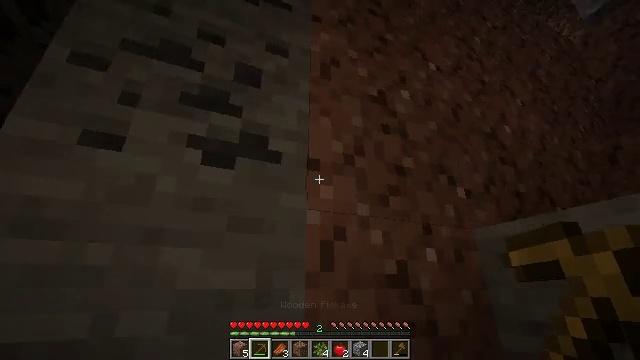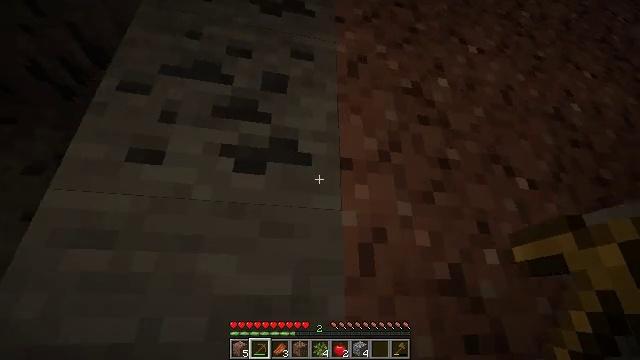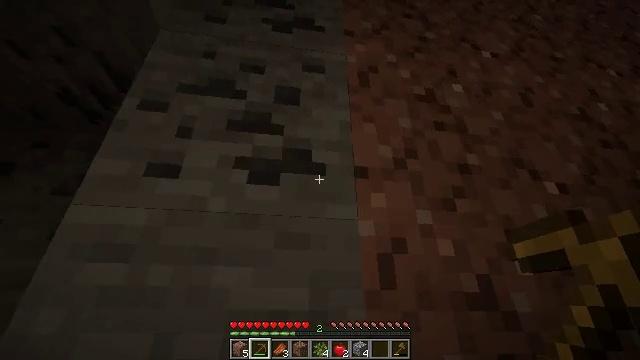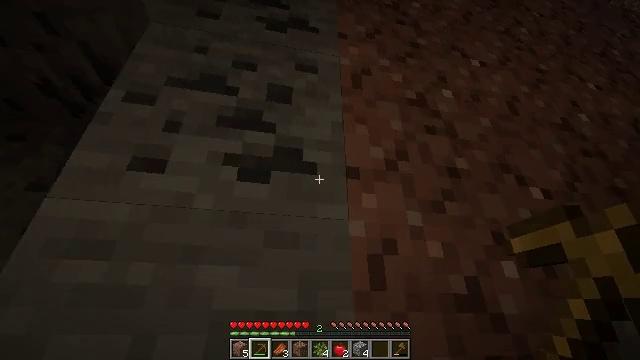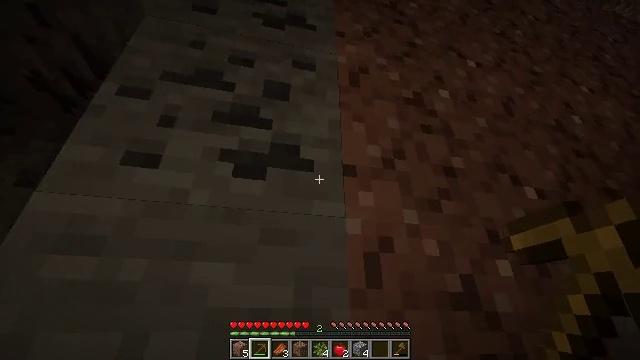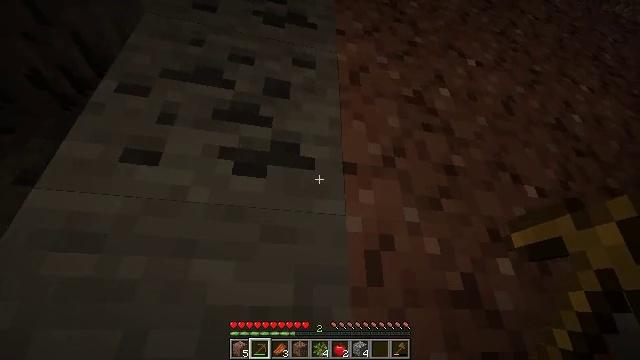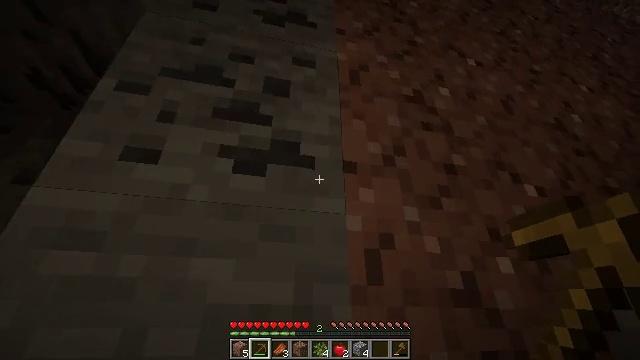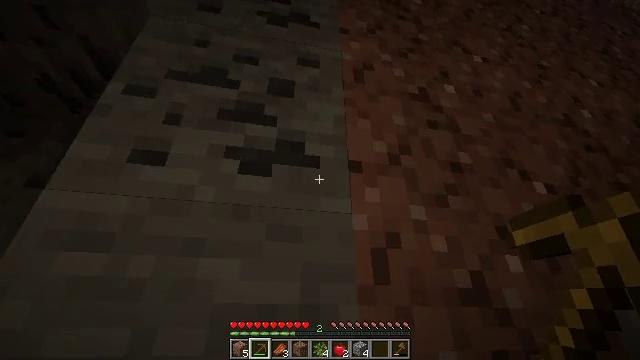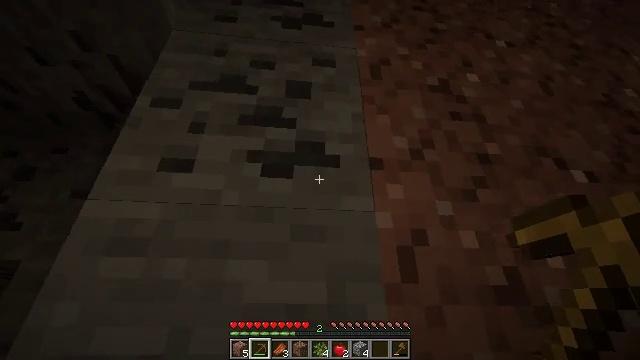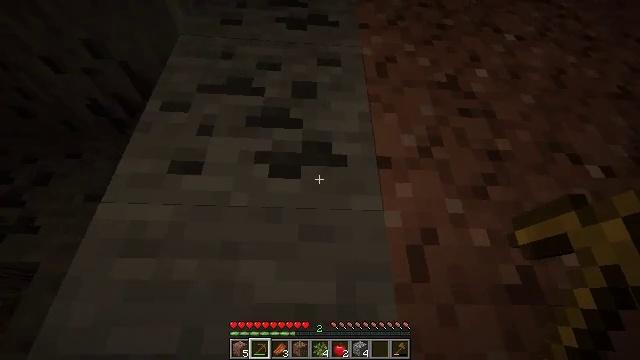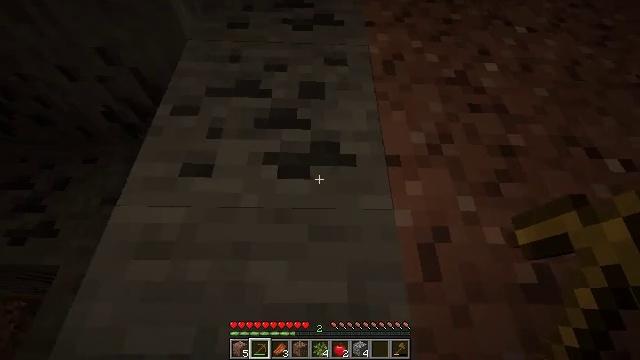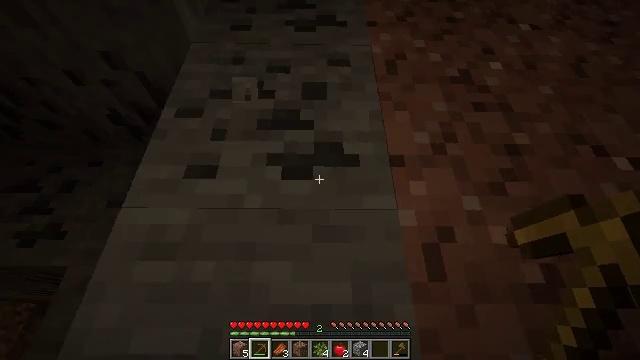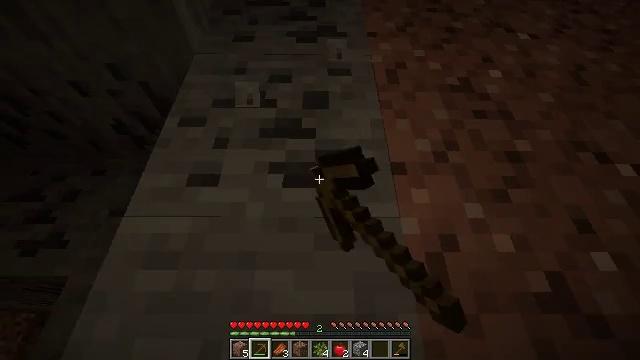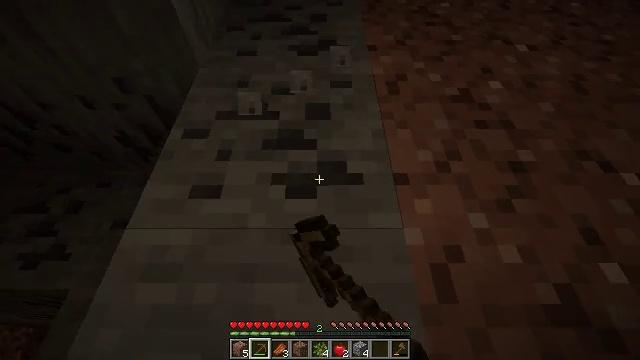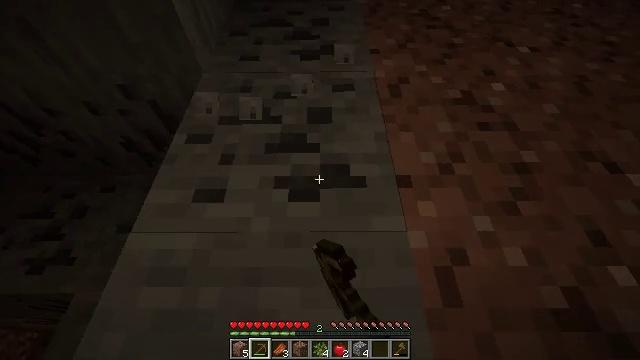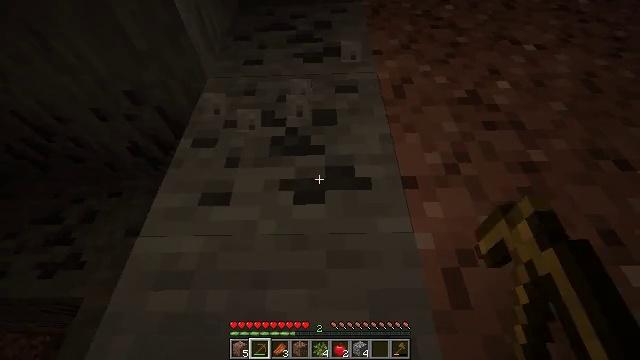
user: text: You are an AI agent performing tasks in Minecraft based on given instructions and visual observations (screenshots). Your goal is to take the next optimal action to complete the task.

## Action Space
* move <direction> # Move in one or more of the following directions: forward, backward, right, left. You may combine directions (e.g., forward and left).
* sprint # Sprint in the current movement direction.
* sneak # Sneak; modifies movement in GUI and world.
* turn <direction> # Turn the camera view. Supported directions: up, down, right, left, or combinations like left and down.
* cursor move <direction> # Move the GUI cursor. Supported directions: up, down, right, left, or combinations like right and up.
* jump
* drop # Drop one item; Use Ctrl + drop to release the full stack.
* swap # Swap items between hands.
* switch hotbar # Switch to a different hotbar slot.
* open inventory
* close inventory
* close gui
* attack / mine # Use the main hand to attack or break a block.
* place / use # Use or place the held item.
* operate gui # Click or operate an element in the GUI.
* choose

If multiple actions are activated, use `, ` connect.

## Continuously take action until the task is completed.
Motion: motion action
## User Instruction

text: Gather coal ore with a pickaxe.
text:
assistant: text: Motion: turn left and up
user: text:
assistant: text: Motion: turn left and up
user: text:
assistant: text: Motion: turn right
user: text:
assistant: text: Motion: turn right
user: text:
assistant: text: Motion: no_op
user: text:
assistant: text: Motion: no_op
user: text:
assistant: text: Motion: turn left
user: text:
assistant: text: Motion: turn left
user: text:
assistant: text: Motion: turn left
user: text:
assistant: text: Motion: turn left
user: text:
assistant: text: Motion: attack / mine
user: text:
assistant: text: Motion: turn up, attack / mine
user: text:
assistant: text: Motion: turn up, attack / mine
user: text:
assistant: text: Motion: attack / mine
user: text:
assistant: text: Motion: turn left, attack / mine
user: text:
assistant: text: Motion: attack / mine
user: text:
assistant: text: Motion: attack / mine
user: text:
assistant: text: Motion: attack / mine
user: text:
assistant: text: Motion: attack / mine
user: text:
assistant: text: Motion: attack / mine
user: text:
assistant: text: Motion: attack / mine
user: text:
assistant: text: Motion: attack / mine
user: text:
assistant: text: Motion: attack / mine
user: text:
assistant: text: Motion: attack / mine
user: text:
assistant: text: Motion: attack / mine
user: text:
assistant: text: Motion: attack / mine
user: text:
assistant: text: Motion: move left, turn right, attack / mine
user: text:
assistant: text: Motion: move left, turn right, attack / mine
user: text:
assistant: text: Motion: attack / mine
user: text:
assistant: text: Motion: attack / mine